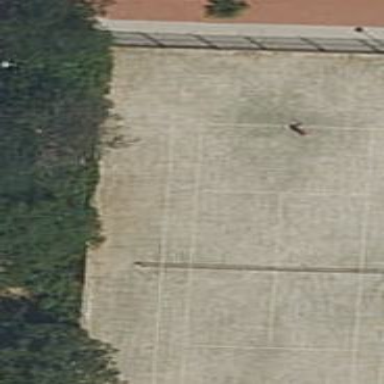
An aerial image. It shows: Tennis court on pitch.